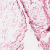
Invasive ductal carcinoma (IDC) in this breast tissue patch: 1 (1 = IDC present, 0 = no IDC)